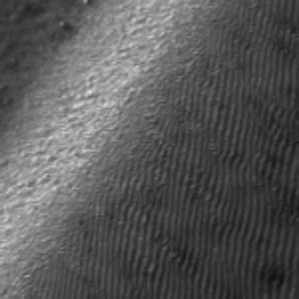
Label: frost